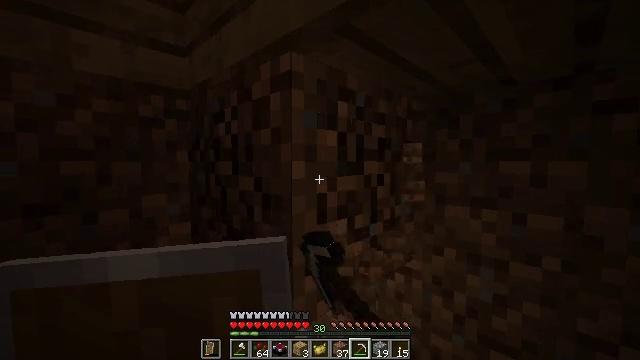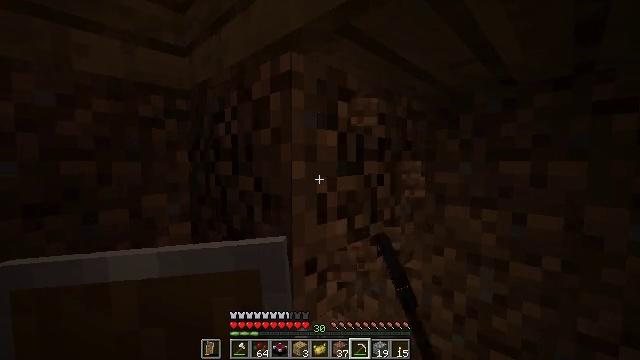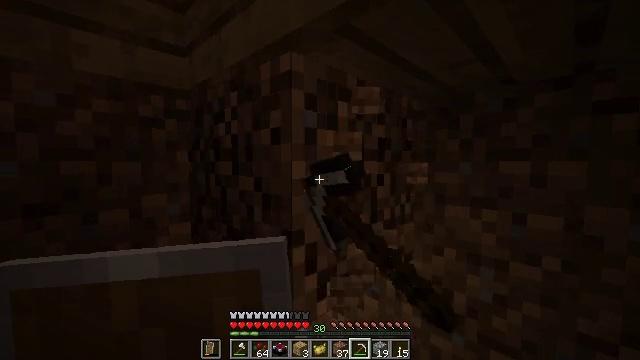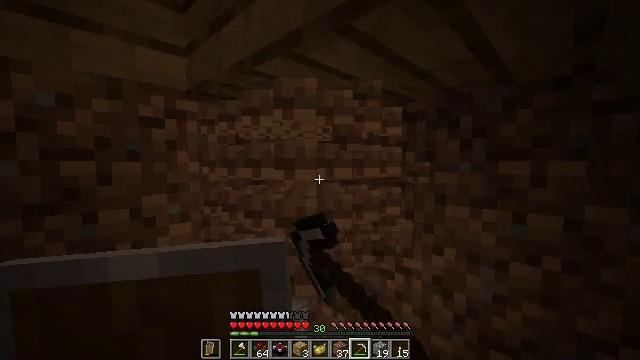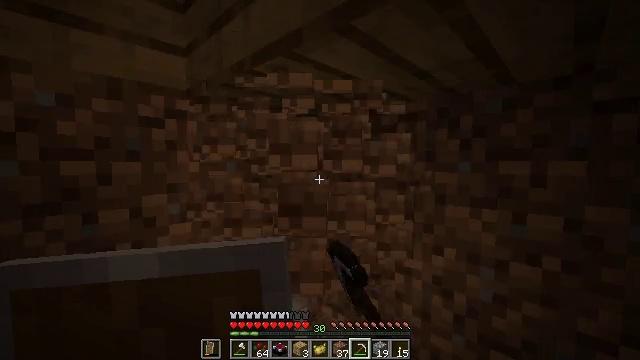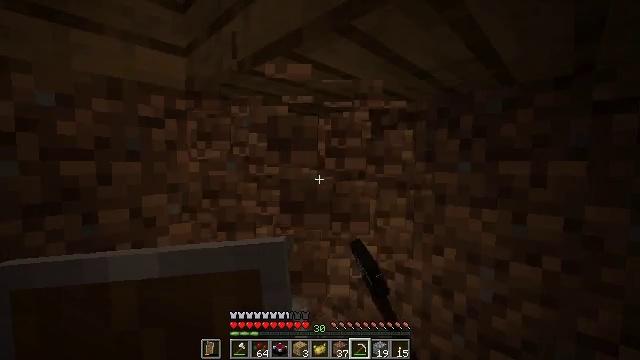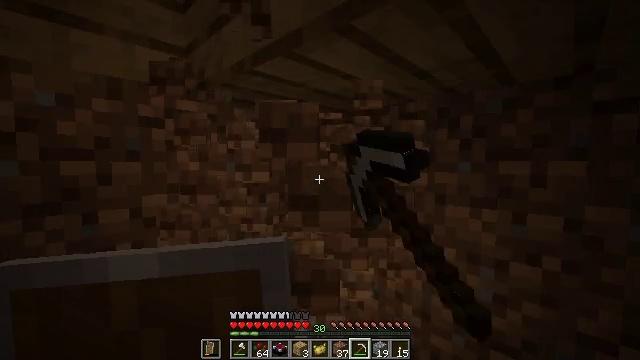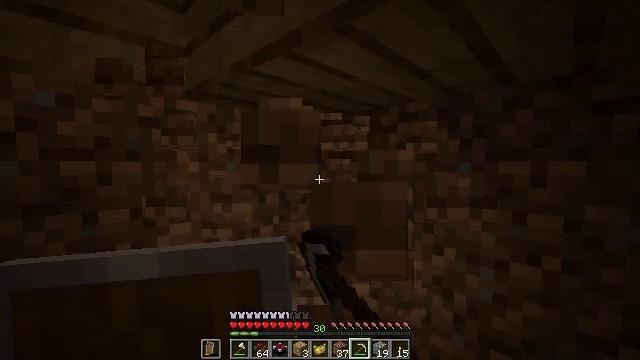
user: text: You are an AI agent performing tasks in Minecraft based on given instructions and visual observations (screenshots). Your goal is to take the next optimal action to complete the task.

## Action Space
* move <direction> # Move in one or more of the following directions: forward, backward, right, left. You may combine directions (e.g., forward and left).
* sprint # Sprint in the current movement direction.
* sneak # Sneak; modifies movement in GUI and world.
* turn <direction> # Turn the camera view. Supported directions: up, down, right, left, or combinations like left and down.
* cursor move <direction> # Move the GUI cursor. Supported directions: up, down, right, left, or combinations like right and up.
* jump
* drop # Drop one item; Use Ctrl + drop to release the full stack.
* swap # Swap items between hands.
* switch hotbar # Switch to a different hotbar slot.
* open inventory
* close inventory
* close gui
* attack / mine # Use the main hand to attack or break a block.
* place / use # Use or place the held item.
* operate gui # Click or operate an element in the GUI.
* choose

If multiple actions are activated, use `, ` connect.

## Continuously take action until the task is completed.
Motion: motion action
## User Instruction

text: Mine dirt from the ground.
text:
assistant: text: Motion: attack / mine
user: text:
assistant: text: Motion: attack / mine
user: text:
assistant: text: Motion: attack / mine
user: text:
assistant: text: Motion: attack / mine
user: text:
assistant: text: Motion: attack / mine
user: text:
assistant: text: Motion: attack / mine
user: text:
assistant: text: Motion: attack / mine
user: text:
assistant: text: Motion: attack / mine